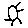
Label: sun